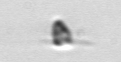
Label: Pyramimonas